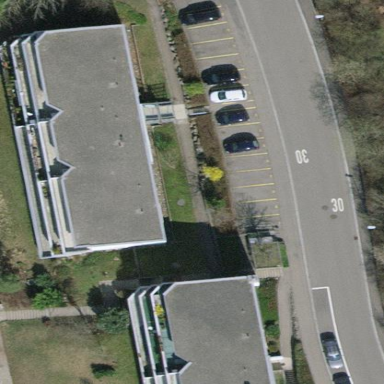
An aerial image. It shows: View of apartment building.